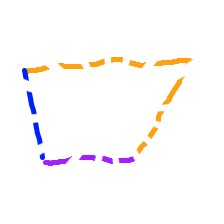
Shape: trapezoid